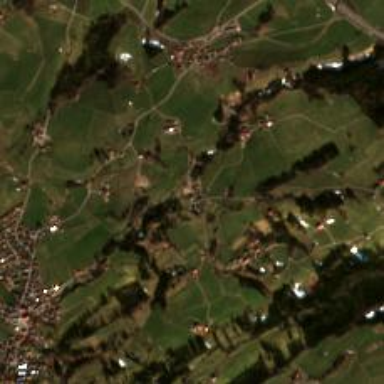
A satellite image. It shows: Small hamlet.